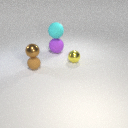
small brown rubber sphere in front of small yellow metal sphere